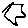
Label: hexagon